Question: I'm trying to work out how to create the layout for a gridview for my game. I have a gridview which will be the level selector. At the moment I have each gridview item as a TextView, just showing the Level Number (1, 2, 3, etc).
I would like to add 3 imageviews over the top of the textview and be able to manipulate the image shown in the views. The 3 image views are stars, showing what difficulty the level was completed on.
I figure I need to write my own Adapter and inflate the XML layout when creating the views for the grid items but I'm stuck with how to create the actual layout for this, the overlapping part has me scratching my head?
Here's a mockup of what I've tried to describe, and what I want to create:

PS. I know I could use 4 images and set the textview background to one of those images but I wondered if there was a more technical way of creating the layout.
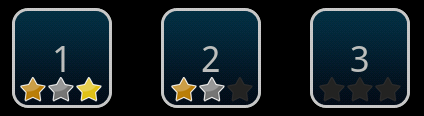
Answer: I went with the un-technical 4 images in the end, it was simple and easy and there aren't any issues scrolling through the grid so it's all good.